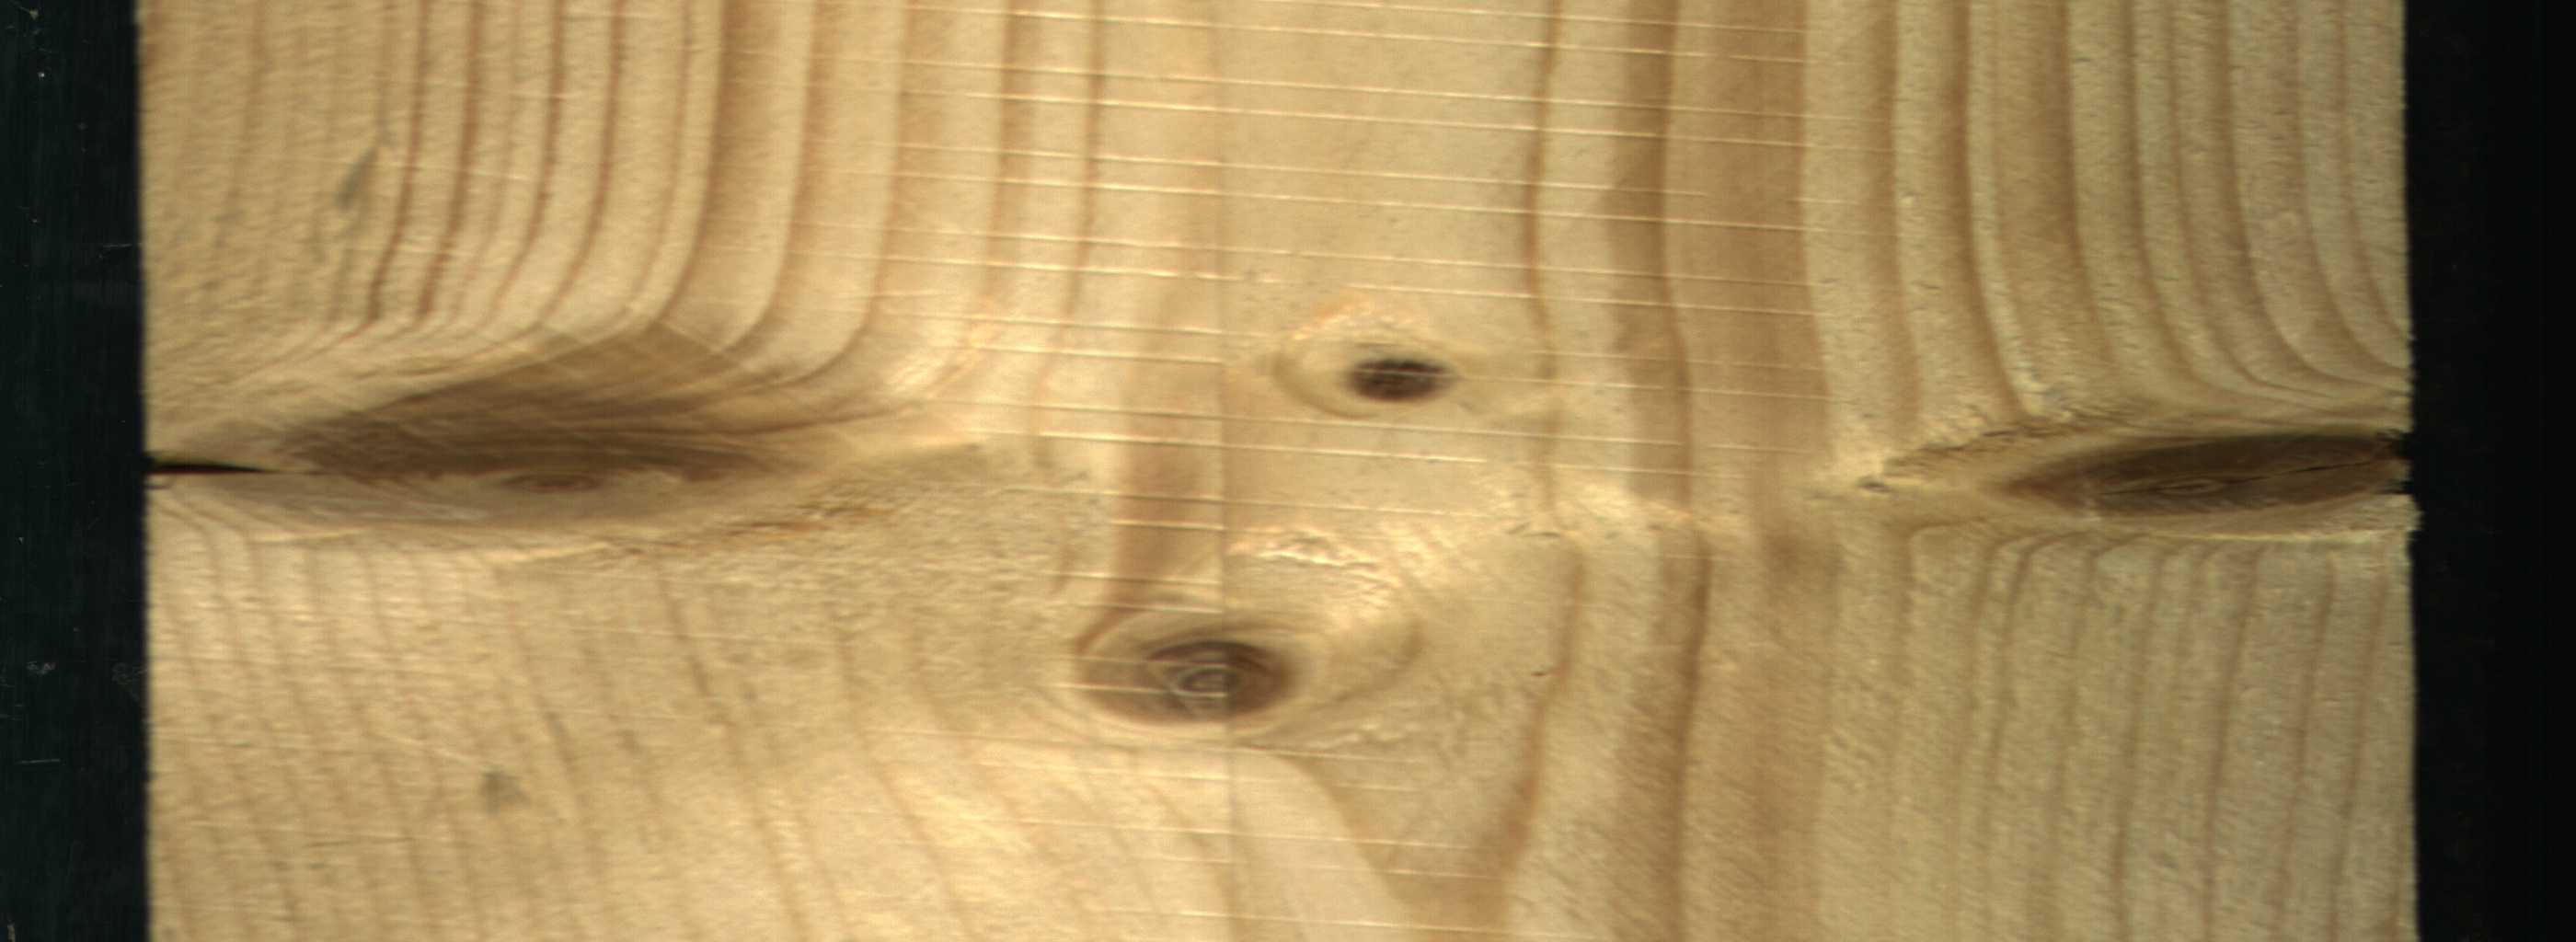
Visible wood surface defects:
Knot_missing
Live_Knot
Live_Knot
Live_Knot
Live_Knot